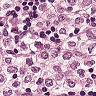
Metastatic tissue present: yes